Interaction volume radius: 5 \u00c5
Interaction volume height: 15 \u00c5
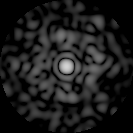
Disorder parameter: 0.7776